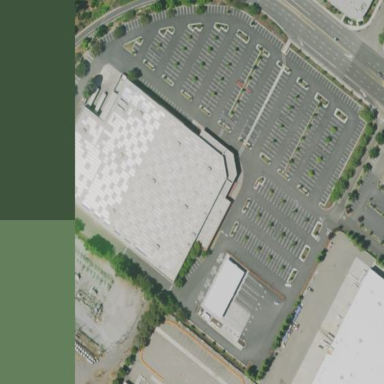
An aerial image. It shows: Retail area.